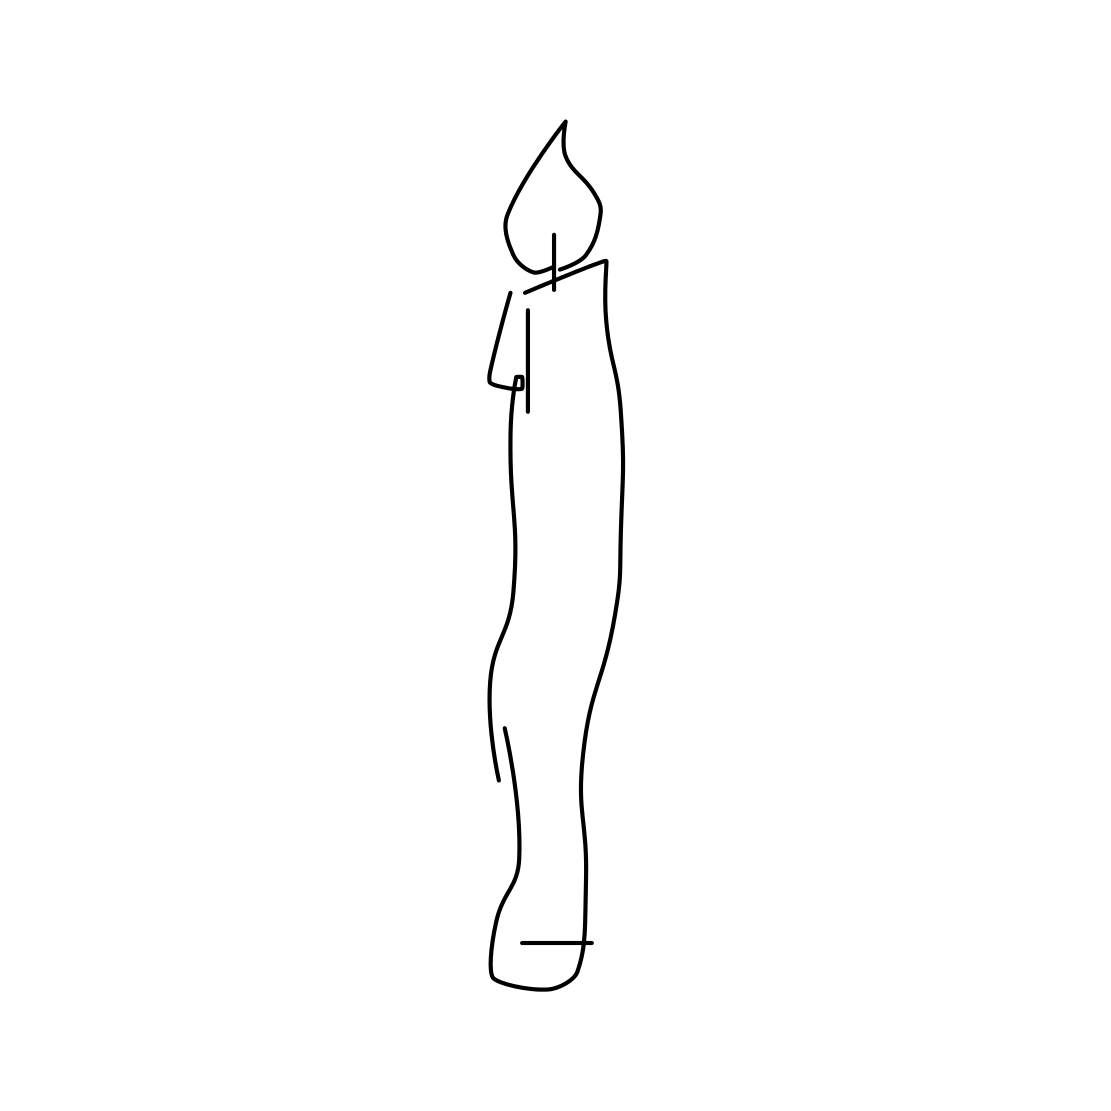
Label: candle